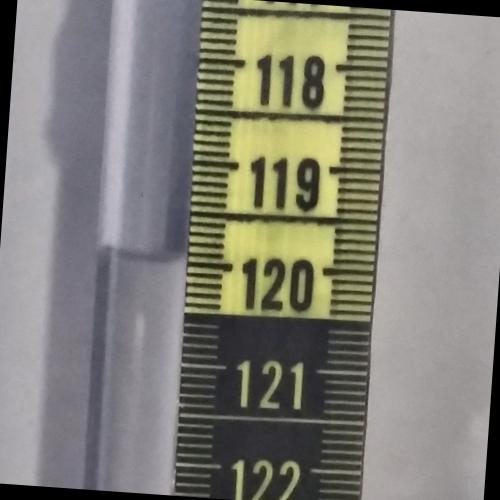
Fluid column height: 119.9 cm